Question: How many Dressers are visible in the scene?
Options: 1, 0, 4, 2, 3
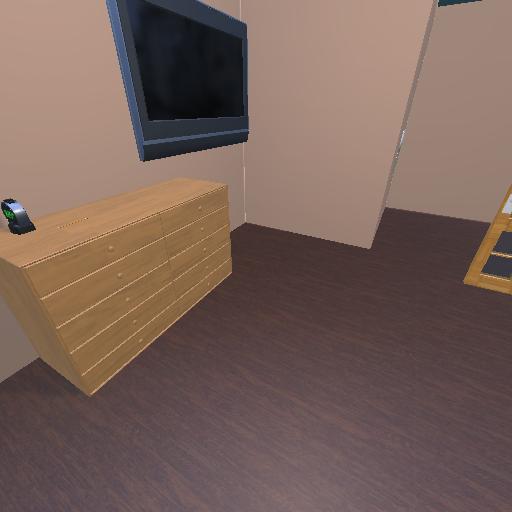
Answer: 1